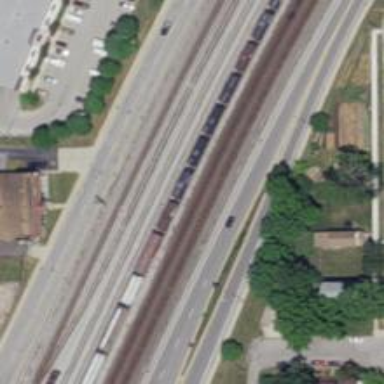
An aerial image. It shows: Railway yard used for servicing trains.